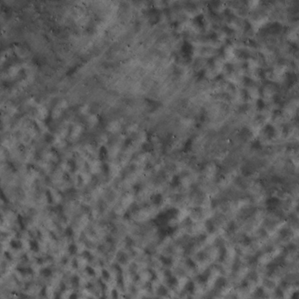
Label: non_frost